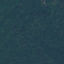
Land use / land cover class: Forest